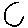
Label: moon